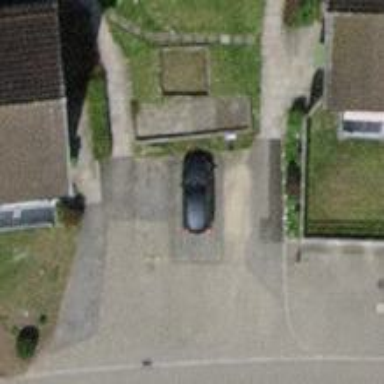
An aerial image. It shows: Parking entrance.